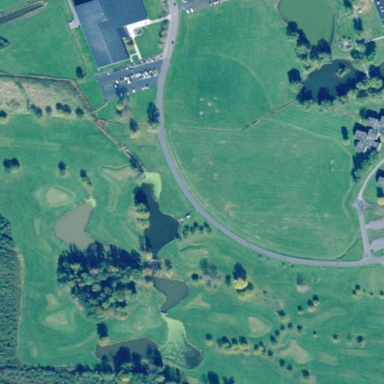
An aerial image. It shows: Golf course.